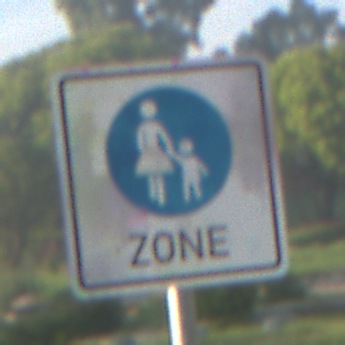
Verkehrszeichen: BeginnFussgaengerzone
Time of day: SunriseSunset
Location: Outdoor (Suburban)
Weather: PartlyCloudy
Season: NotSpecified
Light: Natural